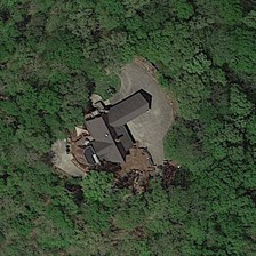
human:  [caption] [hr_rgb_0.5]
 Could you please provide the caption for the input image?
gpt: a gray roof structure and a curved open space surrounded by green vegetation .

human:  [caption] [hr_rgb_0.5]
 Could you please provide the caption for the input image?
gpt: The green forest is surrounded by grey roofs and open spaces.

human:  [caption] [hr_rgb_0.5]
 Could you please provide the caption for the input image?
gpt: The green forest is surrounded by gray roof and open space.

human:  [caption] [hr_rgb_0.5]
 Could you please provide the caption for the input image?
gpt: the grey roof houses on the bare ground .

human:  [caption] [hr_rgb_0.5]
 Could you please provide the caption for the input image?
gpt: The green forest is surrounded by a grey roof and an open space.